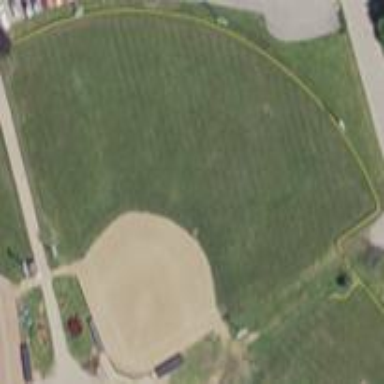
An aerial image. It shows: Baseball pitch for leisure land.